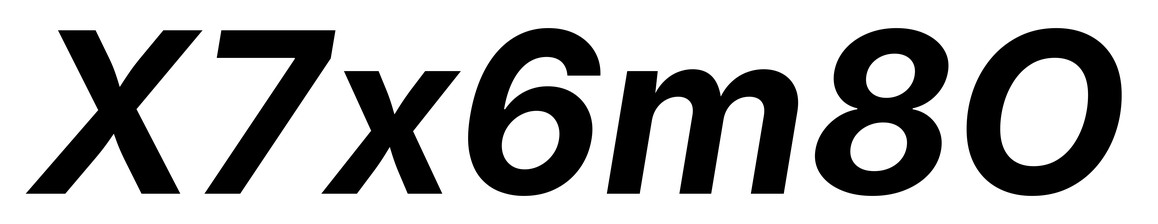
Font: Inter-Italic_Bold_Italic